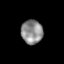
Tissue: lung
Cell type: Epithelial cells
Senescence score: 0.2286
Nuclear area (px): 507
Mean DAPI intensity: 141.11